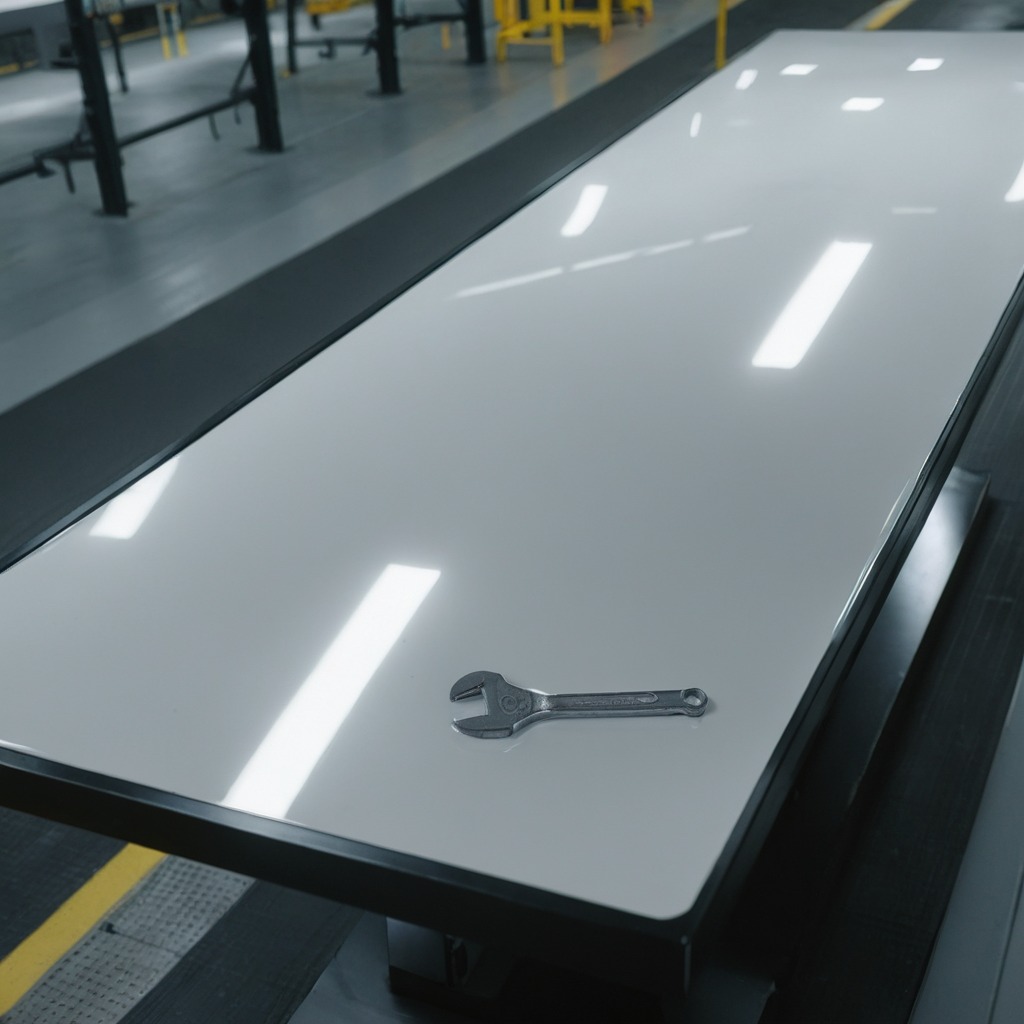
An wrench is lying on the table in the ship maintenance bay.